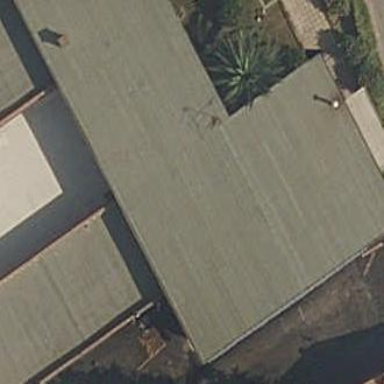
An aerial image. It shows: School building.